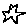
Label: star